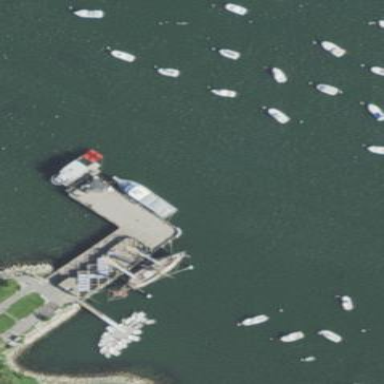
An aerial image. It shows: Man-made pier.